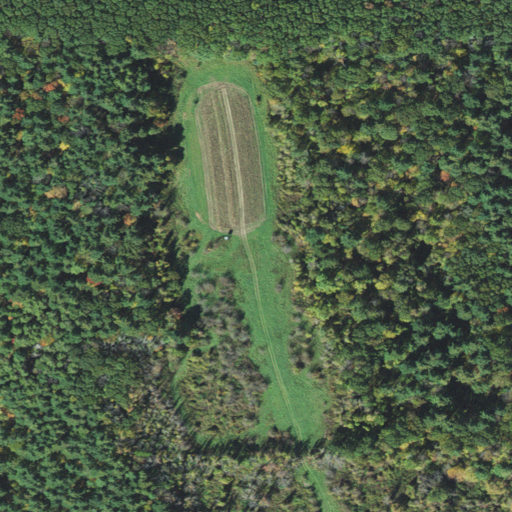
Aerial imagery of mountain in Massachusetts named Ballard Hill containing deciduous forest, evergreen forest, mixed forest, pasture, shrub, and woody wetlands